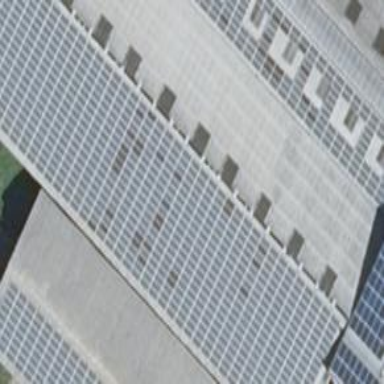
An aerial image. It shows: Solar photovoltaic panel generating electricity through small installation.